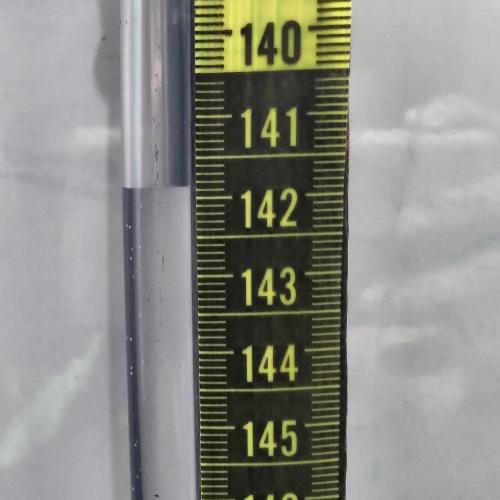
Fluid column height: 141.9 cm